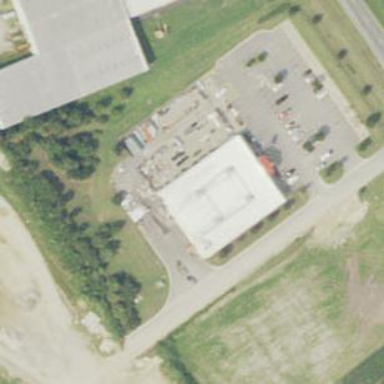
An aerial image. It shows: Commercial building housing country store.